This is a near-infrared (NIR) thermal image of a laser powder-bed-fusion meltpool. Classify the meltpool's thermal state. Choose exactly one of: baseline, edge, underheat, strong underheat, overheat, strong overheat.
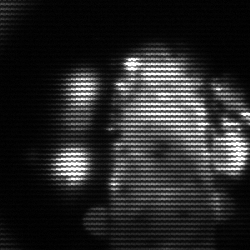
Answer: strong underheat